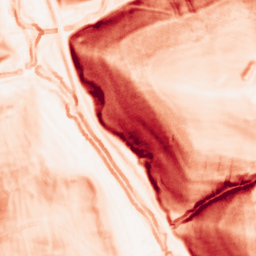
Category: morphological
Decomposition family: morphological_square
Decomposition parameters: operation: gradient
size: 5
Upsampling method: linear_exact
Upsampling parameters: scale: 8
Upsampling scale: 8